Question: I'm trying to get the 'UIColor' of each pixel from a jpg image in swift, the following code successfully gets each pixel color however the results are confusing me:
'''
func renderLandscape() {
var landscapeImage = UIImage(named: "test")
for var xPos = 0 as CGFloat; xPos < landscapeImage?.size.width; xPos++ {
for var yPos = 0 as CGFloat; yPos < landscapeImage?.size.height; yPos++ {
var currentColor = landscapeImage?.getPixelColor(CGPointMake(xPos, yPos))
NSLog("Color: %@", currentColor!)
}
}
}
'''
I've created an extension of UIImage here:
'''
extension UIImage {
func getPixelColor(pos: CGPoint) -> UIColor {
var pixelData = CGDataProviderCopyData(CGImageGetDataProvider(self.CGImage))
var data: UnsafePointer<UInt8> = CFDataGetBytePtr(pixelData)
var pixelInfo: Int = ((Int(self.size.width) * Int(pos.y)) + Int(pos.x)) * 4
//NSLog("Data: %@", data.encode())
var r = CGFloat(data[pixelInfo]) / CGFloat(255.0)
var g = CGFloat(data[pixelInfo+1]) / CGFloat(255.0)
var b = CGFloat(data[pixelInfo+2]) / CGFloat(255.0)
var a = CGFloat(data[pixelInfo+3]) / CGFloat(255.0)
return UIColor(red: r, green: g, blue: b, alpha: a)
}
}
'''
Obviously the output is extremely long however here is the first 41 lines (the first column of the image):
'''
2015-05-12 22:21:58.793 Game[6542:220967] Color: UIDeviceRGBColorSpace 0 0 0 1
2015-05-12 22:21:58.793 Game[6542:220967] Color: UIDeviceRGBColorSpace 0 0 0 1
2015-05-12 22:21:58.794 Game[6542:220967] Color: UIDeviceRGBColorSpace 0 0 0 1
2015-05-12 22:21:58.794 Game[6542:220967] Color: UIDeviceRGBColorSpace 0 0 0 1
2015-05-12 22:21:58.794 Game[6542:220967] Color: UIDeviceRGBColorSpace 0 0 0 1
2015-05-12 22:21:58.794 Game[6542:220967] Color: UIDeviceRGBColorSpace 0 0 0 1
2015-05-12 22:21:58.794 Game[6542:220967] Color: UIDeviceRGBColorSpace 0 0 0 1
2015-05-12 22:21:58.794 Game[6542:220967] Color: UIDeviceRGBColorSpace 0 0 0 1
2015-05-12 22:21:58.794 Game[6542:220967] Color: UIDeviceRGBColorSpace 0 0 0 1
2015-05-12 22:21:58.794 Game[6542:220967] Color: UIDeviceRGBColorSpace 0 0 0 1
2015-05-12 22:21:58.795 Game[6542:220967] Color: UIDeviceRGBColorSpace 0 0 0 1
2015-05-12 22:21:58.795 Game[6542:220967] Color: UIDeviceRGBColorSpace 0 0 0 1
2015-05-12 22:21:58.795 Game[6542:220967] Color: UIDeviceRGBColorSpace 0 0 0 1
2015-05-12 22:21:58.797 Game[6542:220967] Color: UIDeviceRGBColorSpace 0 0 0 1
2015-05-12 22:21:58.798 Game[6542:220967] Color: UIDeviceRGBColorSpace 0 0 0 1
2015-05-12 22:21:58.798 Game[6542:220967] Color: UIDeviceRGBColorSpace 0 0 0 1
2015-05-12 22:21:58.798 Game[6542:220967] Color: UIDeviceRGBColorSpace 0 0 0 1
2015-05-12 22:21:58.798 Game[6542:220967] Color: UIDeviceRGBColorSpace 0 0 0 1
2015-05-12 22:21:58.798 Game[6542:220967] Color: UIDeviceRGBColorSpace 0 0 0 1
2015-05-12 22:21:58.799 Game[6542:220967] Color: UIDeviceRGBColorSpace 0 0 0 1
2015-05-12 22:21:58.799 Game[6542:220967] Color: UIDeviceRGBColorSpace 0 0 0 1
2015-05-12 22:21:58.799 Game[6542:220967] Color: UIDeviceRGBColorSpace 0 0 0 1
2015-05-12 22:21:58.799 Game[6542:220967] Color: UIDeviceRGBColorSpace 0 0 0 1
2015-05-12 22:21:58.799 Game[6542:220967] Color: UIDeviceRGBColorSpace 0 0 0 1
2015-05-12 22:21:58.814 Game[6542:220967] Color: UIDeviceRGBColorSpace 0 0 0 1
2015-05-12 22:21:58.814 Game[6542:220967] Color: UIDeviceRGBColorSpace 0 0 0 1
2015-05-12 22:21:58.814 Game[6542:220967] Color: UIDeviceRGBColorSpace 0 0 0 1
2015-05-12 22:21:58.814 Game[6542:220967] Color: UIDeviceRGBColorSpace 0 0 0 1
2015-05-12 22:21:58.814 Game[6542:220967] Color: UIDeviceRGBColorSpace 0 0 0 1
2015-05-12 22:21:58.814 Game[6542:220967] Color: UIDeviceRGBColorSpace 0 0 0 1
2015-05-12 22:21:58.815 Game[6542:220967] Color: UIDeviceRGBColorSpace 0 0 0 1
2015-05-12 22:21:58.815 Game[6542:220967] Color: UIDeviceRGBColorSpace 0 0 0 1
2015-05-12 22:21:58.815 Game[6542:220967] Color: UIDeviceRGBColorSpace 0 0 0 1
2015-05-12 22:21:58.815 Game[6542:220967] Color: UIDeviceRGBColorSpace 0 0.<PHONE> 0 1
2015-05-12 22:21:58.815 Game[6542:220967] Color: UIDeviceRGBColorSpace 0 0.<PHONE> 0 1
2015-05-12 22:21:58.830 Game[6542:220967] Color: UIDeviceRGBColorSpace 0 <PHONE> 0 1
2015-05-12 22:21:58.831 Game[6542:220967] Color: UIDeviceRGBColorSpace 0 0.141176 0 1
2015-05-12 22:21:58.831 Game[6542:220967] Color: UIDeviceRGBColorSpace 0.627451 0.694118 0.317647 1
2015-05-12 22:21:58.832 Game[6542:220967] Color: UIDeviceRGBColorSpace 0.756863 0.121569 0 1
2015-05-12 22:21:58.832 Game[6542:220967] Color: UIDeviceRGBColorSpace 0.996078 0 0 1
2015-05-12 22:21:58.832 Game[6542:220967] Color: UIDeviceRGBColorSpace 0.996078 0.<PHONE> 0 1
'''
The fist 32 lines are 'UIDeviceRGBColorSpace 0 0 0 1', which is correct (Black) however after that there should be four more black pixels a green ('#2aff00') and three red ('#ff0000') except there are 8 non black pixels, each with a different color value.
Here is the image which was created in Photoshop:

Why aren't any of the red colors the same in RGB and why are there 8 non black pixels?
Thanks in advance, Johann
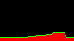
Answer: Okay so after a fair bit of struggling I tried saving my image as a 'PNG' file. Fixed everything.
According to a friend 'JPG' images kind of blur between the pixel colours where as 'PNG' will keep each pixel a solid colour. Using 'PNG' for this type of work is much more reliable. - Excuse me for my non-technical talk.
Thank you.